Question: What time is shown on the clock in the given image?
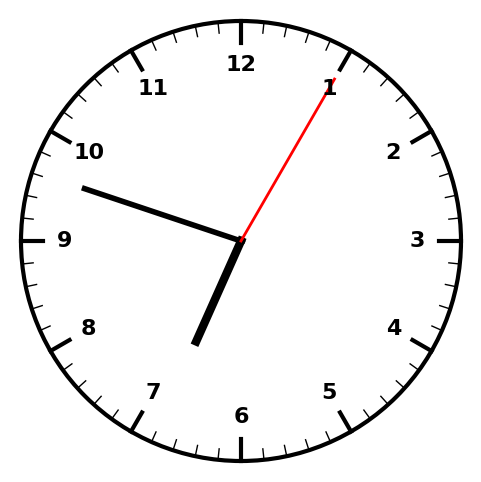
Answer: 06:48:05